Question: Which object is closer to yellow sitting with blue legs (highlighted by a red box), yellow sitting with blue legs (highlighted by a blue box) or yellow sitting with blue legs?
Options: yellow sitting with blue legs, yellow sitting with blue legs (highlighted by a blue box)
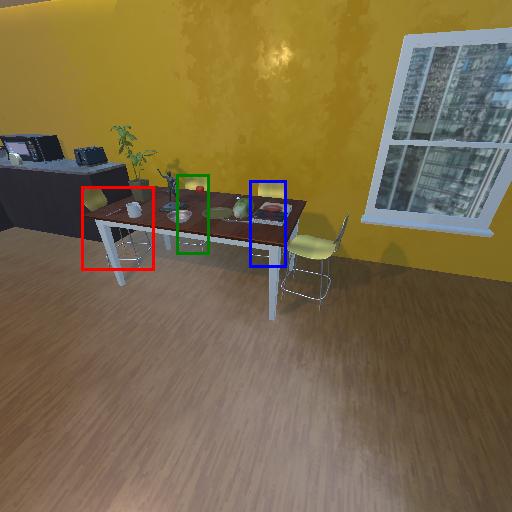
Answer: yellow sitting with blue legs